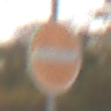
Verkehrszeichen: VerbotDerEinfahrt
Umgebung: Outdoor, Nature
Tageszeit: MorningAfternoon
Wetter: Overcast
Licht: Natural
Jahreszeit: NotSpecified
Kontrast: LowContrast